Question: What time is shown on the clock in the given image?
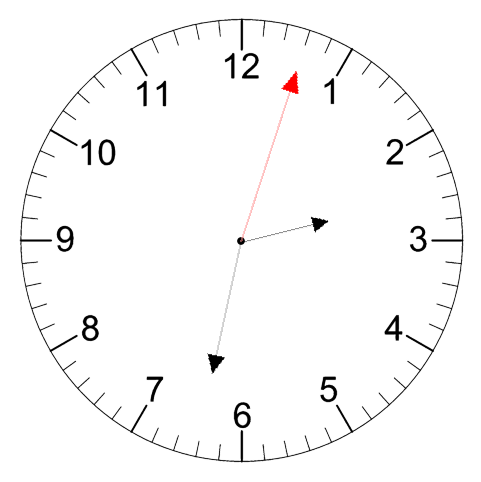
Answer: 02:32:03